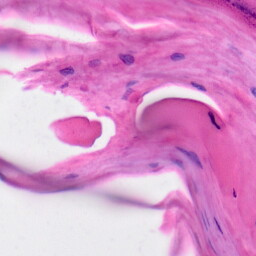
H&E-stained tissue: Skin